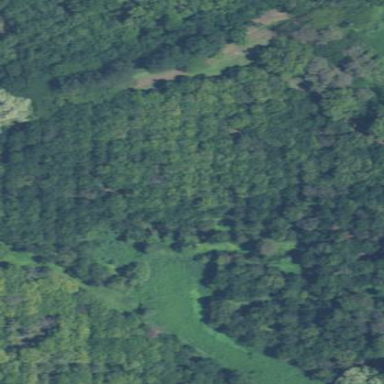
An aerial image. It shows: Orchard filled with macadamia trees.